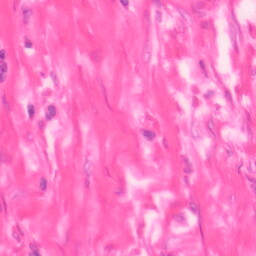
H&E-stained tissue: Colon